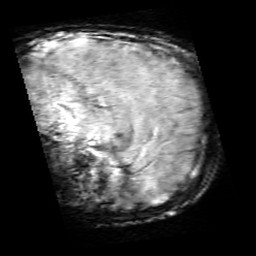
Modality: SWI
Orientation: sagittal
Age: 10
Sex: male
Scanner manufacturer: siemens
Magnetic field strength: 3 T
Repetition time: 0.027 s
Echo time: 0.02 s